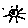
Label: sun